Question: I am doing something incredibly simple, just play an audio.
but it doesn't play anything. not on the simulator or device.
audio file is in bundle and preview can play the audio, I have also tried different audios nothing plays.
What could be the problem?, do I have to add delegate methods for avplayer?(if so that doesn't make sense to me)
I have also tried without avplayer item and different nsurl methods too...
'''
#import <AudioToolbox/AudioToolbox.h>
#import <AVFoundation/AVFoundation.h>
- (void)viewDidLoad {
[super viewDidLoad];
NSString *path = [[NSBundle mainBundle] pathForResource:@"JohnsPizza" ofType:@"aiff"];
//NSURL *assetURL = [[NSBundle mainBundle] URLForResource:@"JohnsPizza" withExtension:@"aiff"];
NSURL *url = [NSURL fileURLWithPath:path];
AVPlayer *player = [[AVPlayer alloc] init];
AVPlayerItem *playerItem = [AVPlayerItem playerItemWithURL:url];
player = [AVPlayer playerWithPlayerItem:playerItem];
[player play];
}
'''

I have also tried but no luck
'''
// SystemSoundID sound1;
// AudioServicesCreateSystemSoundID((__bridge CFURLRef)url, &sound1);
// AudioServicesPlaySystemSound(sound1);
// AudioServicesRemoveSystemSoundCompletion(sound1);
// AudioServicesDisposeSystemSoundID(sound1);
'''
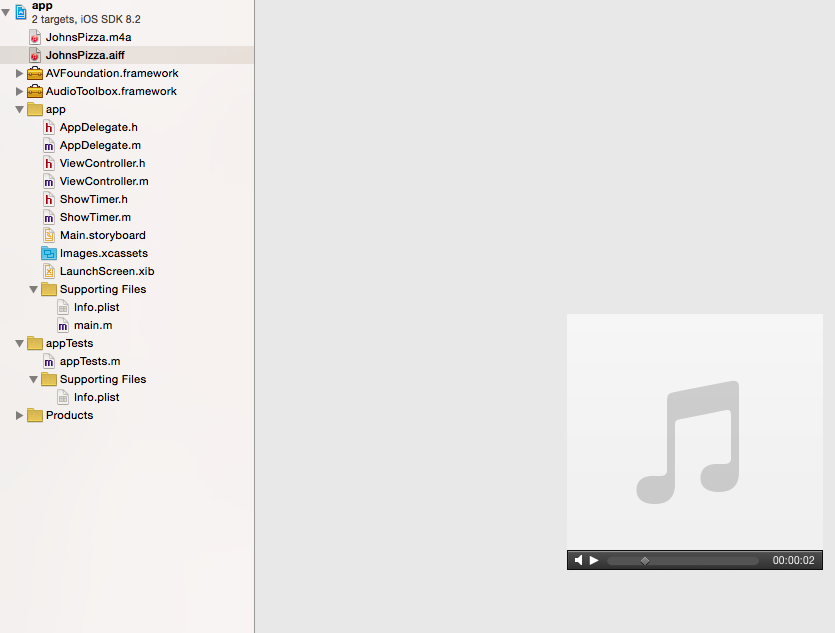
Answer: you gotta retain 'AVPlayer' object as it may set to nil automatically
'''
@property (strong, nonatomic) AVPlayer *player;
'''